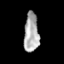
Tissue: skin
Cell type: Epithelial cells
Senescence score: 0.2756
Nuclear area (px): 568
Mean DAPI intensity: 174.014